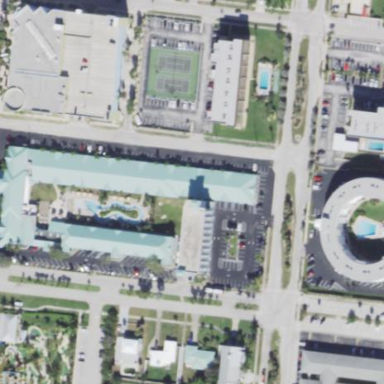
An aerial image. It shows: Hotel building.